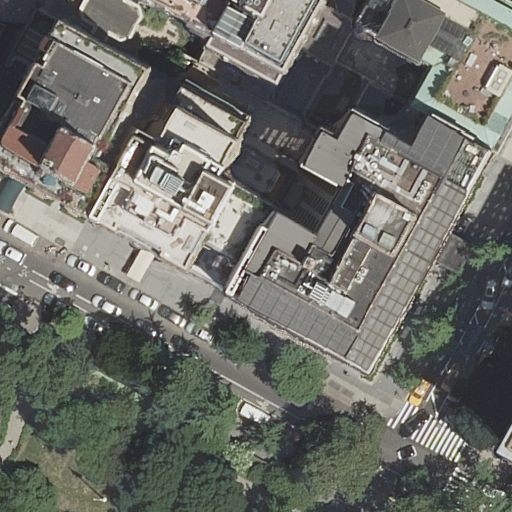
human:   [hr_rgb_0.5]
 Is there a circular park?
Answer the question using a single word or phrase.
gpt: no

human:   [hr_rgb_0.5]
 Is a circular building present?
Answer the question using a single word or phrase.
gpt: no

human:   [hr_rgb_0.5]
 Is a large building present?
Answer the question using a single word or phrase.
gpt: yes

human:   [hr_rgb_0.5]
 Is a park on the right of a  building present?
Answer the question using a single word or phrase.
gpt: no

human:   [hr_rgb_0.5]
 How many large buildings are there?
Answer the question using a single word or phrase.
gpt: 3

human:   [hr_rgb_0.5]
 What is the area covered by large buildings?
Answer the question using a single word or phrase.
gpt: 3591m2

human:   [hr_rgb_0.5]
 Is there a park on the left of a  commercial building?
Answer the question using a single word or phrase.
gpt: no

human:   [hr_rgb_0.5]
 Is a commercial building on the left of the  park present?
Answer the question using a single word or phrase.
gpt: no

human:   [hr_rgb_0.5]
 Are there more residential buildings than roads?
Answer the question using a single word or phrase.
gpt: yes

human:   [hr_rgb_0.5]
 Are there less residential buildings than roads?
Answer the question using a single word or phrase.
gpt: no

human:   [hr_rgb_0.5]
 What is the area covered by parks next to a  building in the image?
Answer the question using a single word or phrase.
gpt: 247m2

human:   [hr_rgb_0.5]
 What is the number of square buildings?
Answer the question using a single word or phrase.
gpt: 0

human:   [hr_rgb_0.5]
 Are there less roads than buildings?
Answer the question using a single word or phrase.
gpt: yes

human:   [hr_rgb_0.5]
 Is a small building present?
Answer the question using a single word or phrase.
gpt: yes

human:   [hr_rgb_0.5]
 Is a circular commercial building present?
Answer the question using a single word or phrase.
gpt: no

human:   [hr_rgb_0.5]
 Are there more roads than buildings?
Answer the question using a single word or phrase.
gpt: no

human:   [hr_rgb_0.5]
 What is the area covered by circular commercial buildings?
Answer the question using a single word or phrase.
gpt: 0m2

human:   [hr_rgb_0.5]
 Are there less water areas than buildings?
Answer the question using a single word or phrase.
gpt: yes

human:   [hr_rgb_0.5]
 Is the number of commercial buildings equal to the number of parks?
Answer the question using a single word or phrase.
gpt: no

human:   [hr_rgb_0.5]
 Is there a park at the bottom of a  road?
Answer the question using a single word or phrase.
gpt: yes

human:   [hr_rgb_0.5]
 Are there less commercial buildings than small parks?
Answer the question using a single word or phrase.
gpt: no

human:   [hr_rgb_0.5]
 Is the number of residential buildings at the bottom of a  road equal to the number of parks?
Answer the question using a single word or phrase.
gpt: yes

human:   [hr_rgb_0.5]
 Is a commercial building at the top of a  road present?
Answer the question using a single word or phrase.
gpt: no

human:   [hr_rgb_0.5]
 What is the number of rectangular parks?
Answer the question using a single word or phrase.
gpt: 1

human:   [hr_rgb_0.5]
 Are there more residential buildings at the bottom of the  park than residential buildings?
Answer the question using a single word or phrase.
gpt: no

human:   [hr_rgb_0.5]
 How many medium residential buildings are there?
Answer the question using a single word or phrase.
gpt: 3

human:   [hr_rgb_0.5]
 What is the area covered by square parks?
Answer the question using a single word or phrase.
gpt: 0m2

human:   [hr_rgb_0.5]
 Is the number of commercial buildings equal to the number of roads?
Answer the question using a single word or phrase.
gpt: no

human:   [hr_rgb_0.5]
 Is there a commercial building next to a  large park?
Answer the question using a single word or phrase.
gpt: no

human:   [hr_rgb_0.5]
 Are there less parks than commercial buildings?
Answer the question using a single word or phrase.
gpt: no

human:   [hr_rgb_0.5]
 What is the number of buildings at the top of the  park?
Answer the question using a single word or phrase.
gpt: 6

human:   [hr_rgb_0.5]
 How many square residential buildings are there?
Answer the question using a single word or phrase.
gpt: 0

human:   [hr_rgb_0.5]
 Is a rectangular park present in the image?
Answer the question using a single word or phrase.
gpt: yes

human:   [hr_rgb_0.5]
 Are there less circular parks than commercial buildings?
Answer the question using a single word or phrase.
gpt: no

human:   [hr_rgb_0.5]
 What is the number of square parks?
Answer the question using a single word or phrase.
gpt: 0

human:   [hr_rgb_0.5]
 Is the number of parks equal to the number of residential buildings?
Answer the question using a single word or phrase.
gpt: no

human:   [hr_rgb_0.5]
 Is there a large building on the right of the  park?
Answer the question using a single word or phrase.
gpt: yes